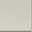
Piece: xx